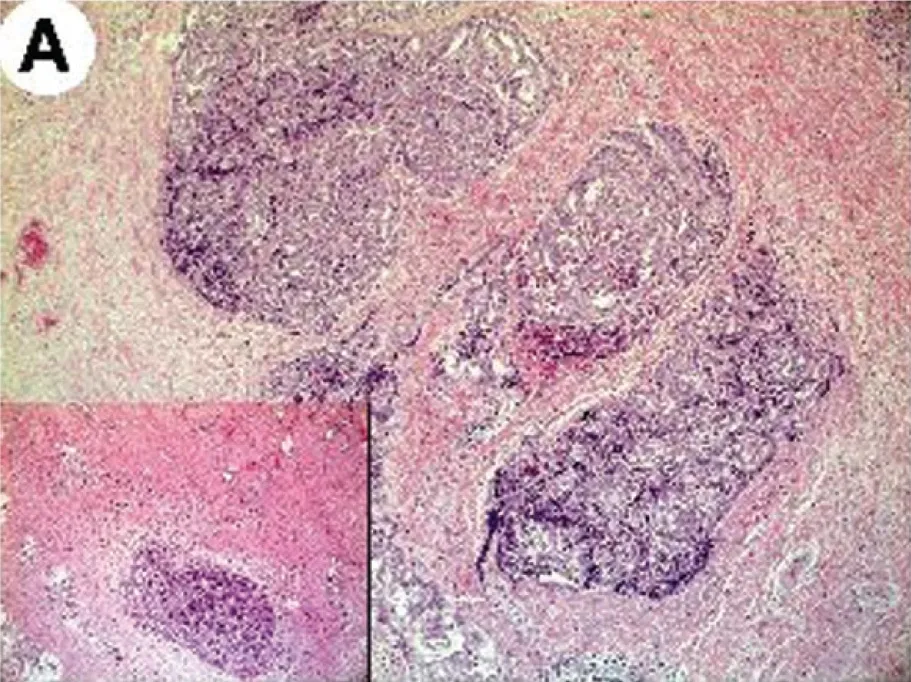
Case 2. Histological appearance of the resected tumour in patient 2. Well-differentiated neuroendocrine tumour arising within a tailgut cyst exhibiting a trabecular pattern of growth. With a residual component of disarrayed smooth muscle fibres. Inset).
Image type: pathology (h&e)